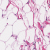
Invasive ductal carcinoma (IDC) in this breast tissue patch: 0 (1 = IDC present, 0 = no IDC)